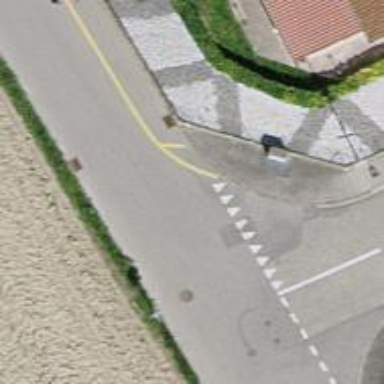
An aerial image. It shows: Sidewalk along the footway.